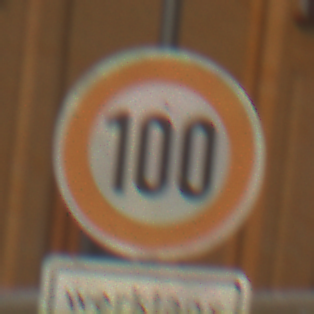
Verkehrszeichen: Geschwindigkeit100
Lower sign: ZeitangabenMitBeschraenkungAufWochentage7
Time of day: MorningAfternoon
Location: Outdoor (Urban)
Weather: PartlyCloudy
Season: NotSpecified
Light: Natural